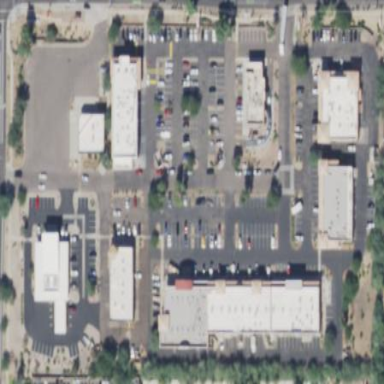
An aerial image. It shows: Retail area.